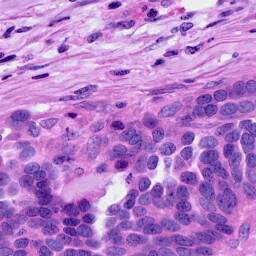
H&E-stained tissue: Ovarian